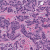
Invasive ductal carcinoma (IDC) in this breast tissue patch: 1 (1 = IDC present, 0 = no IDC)